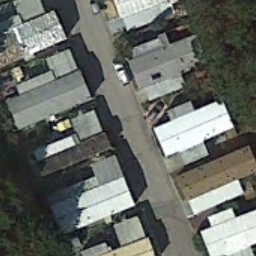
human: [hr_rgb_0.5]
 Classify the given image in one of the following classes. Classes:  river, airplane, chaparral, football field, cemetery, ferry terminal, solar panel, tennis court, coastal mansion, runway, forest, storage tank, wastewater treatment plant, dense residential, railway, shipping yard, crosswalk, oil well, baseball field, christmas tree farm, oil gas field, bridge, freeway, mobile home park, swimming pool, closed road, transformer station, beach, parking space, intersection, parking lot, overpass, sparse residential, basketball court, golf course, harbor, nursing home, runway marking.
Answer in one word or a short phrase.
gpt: mobile home park